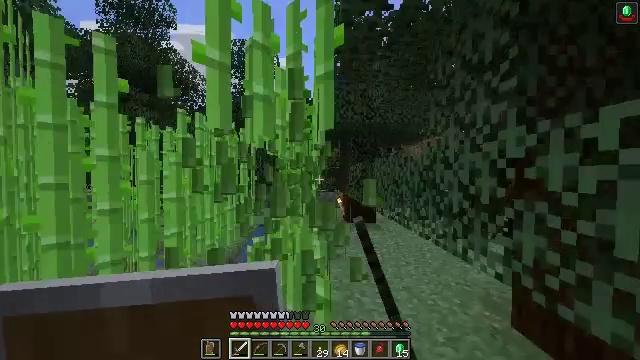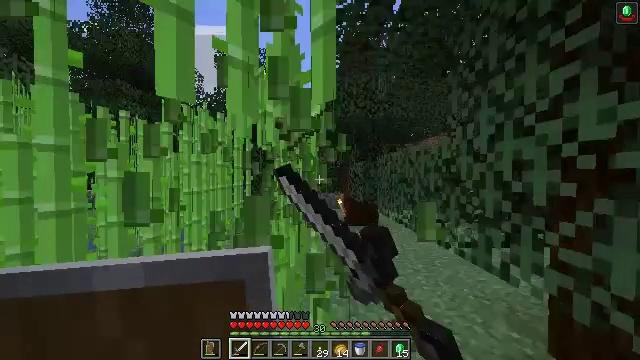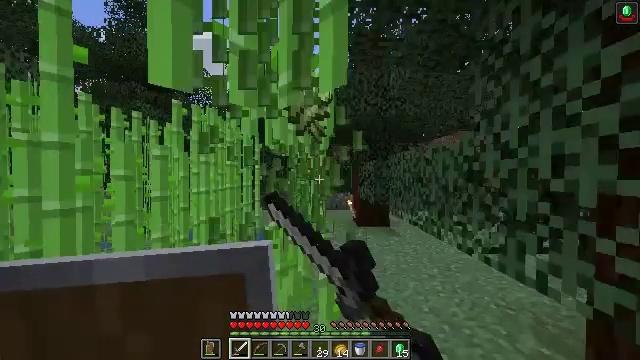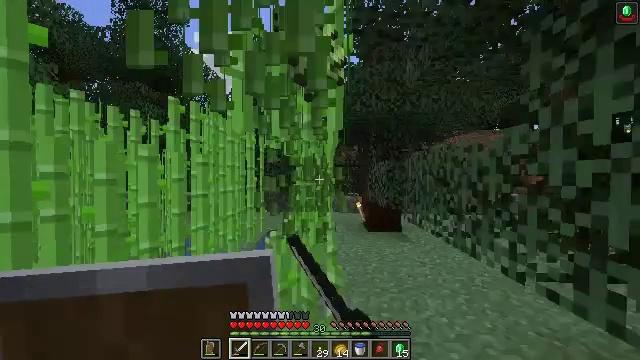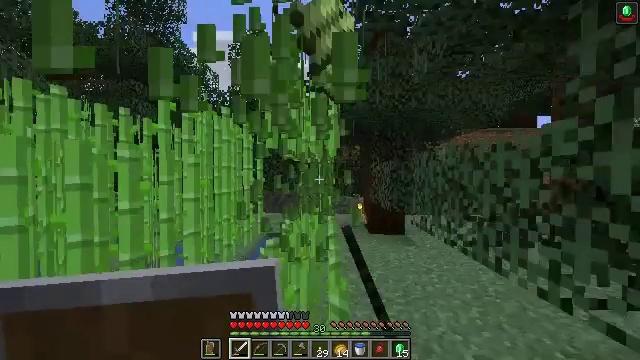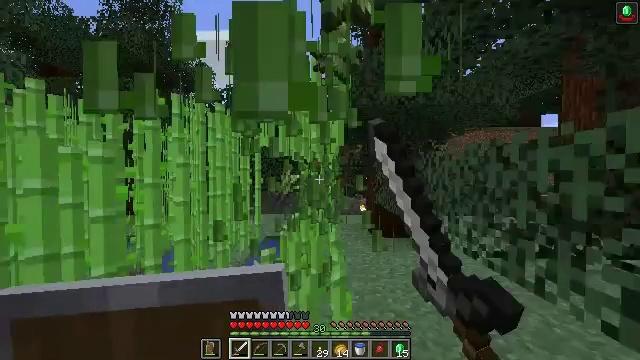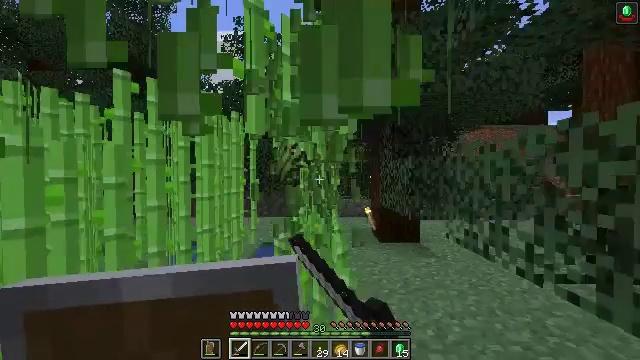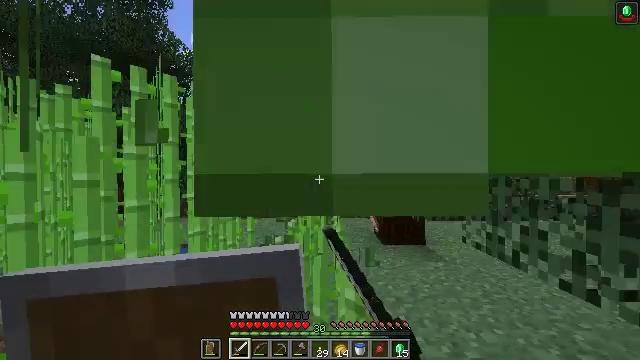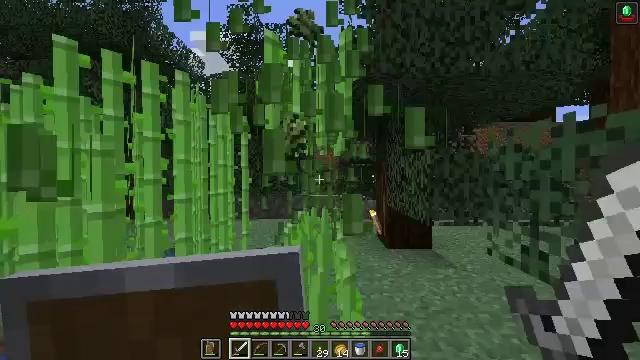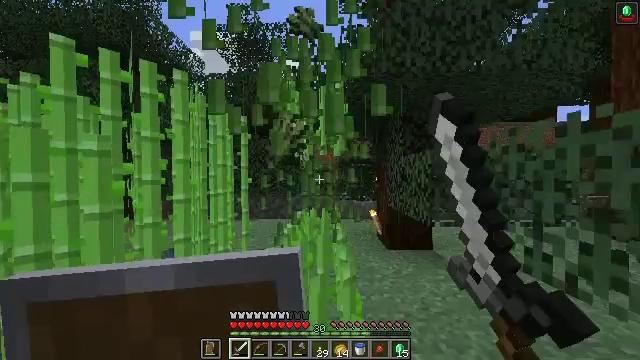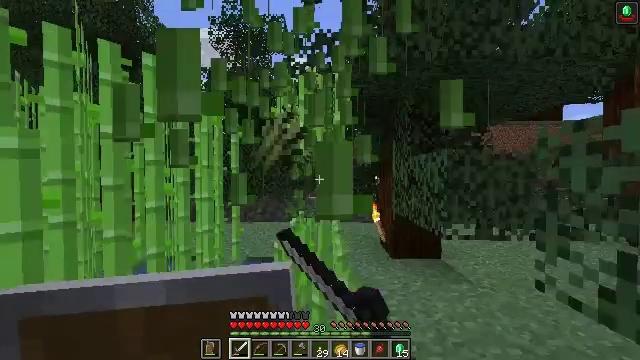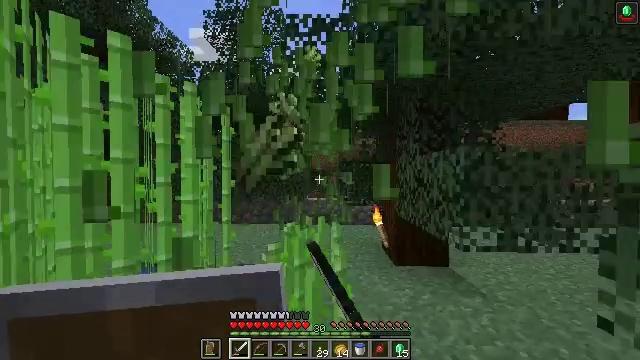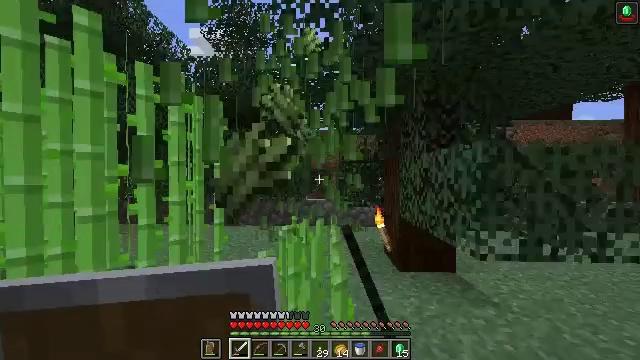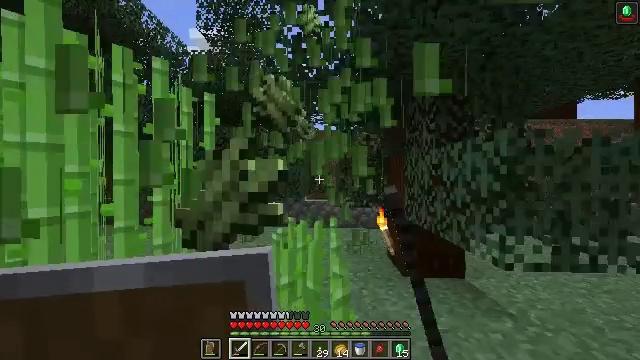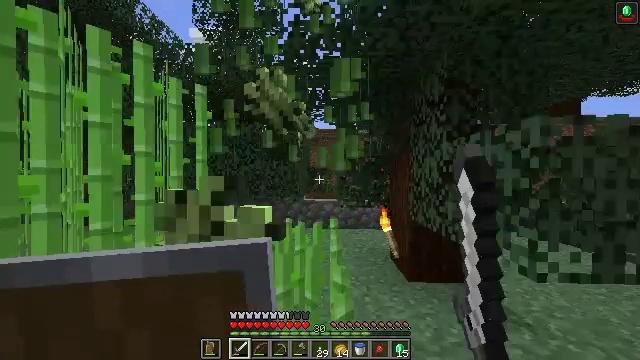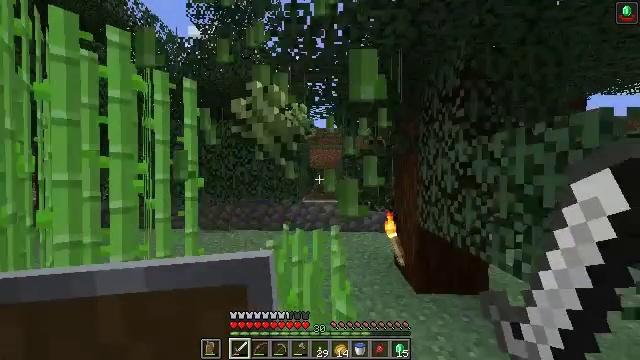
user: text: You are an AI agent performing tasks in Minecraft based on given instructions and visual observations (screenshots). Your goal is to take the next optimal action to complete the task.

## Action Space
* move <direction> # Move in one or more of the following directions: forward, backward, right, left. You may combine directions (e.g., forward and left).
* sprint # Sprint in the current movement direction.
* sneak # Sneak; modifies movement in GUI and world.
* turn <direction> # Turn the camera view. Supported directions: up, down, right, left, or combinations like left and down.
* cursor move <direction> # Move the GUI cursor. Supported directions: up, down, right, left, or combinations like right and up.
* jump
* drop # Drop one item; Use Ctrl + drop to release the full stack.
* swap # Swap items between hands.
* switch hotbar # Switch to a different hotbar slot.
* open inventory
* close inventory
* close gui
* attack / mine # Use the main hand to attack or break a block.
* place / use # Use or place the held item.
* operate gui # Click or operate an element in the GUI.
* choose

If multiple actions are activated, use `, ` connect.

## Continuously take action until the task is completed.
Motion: motion action
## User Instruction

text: Gather sugar cane for crafting.
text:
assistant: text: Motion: move forward, attack / mine
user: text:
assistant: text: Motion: move forward, turn left, attack / mine
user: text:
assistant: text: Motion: move forward, turn left, attack / mine
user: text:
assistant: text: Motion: move forward, attack / mine
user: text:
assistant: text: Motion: move forward, attack / mine
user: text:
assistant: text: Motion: move forward, attack / mine
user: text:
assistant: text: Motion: move forward, attack / mine
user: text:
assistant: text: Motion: move forward, attack / mine
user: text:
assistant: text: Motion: move forward, attack / mine
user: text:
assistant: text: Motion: move forward, attack / mine
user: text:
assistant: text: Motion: move forward, attack / mine
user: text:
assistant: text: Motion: move forward, attack / mine
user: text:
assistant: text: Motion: move forward, attack / mine
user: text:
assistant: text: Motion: move forward, attack / mine
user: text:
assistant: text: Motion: move forward
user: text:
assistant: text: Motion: move forward
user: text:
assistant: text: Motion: move forward, turn right and up
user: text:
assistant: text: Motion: move forward
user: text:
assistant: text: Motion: move forward
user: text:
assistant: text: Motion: move forward
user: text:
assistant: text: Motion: move forward, turn left and down
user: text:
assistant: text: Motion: move forward, turn left and down
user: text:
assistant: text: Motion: move forward, turn left and down
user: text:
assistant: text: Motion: move forward and move right, turn left
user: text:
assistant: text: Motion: move forward and move right, turn left and down
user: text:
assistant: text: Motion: move forward and move right, turn left and down
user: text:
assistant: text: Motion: move forward and move right, turn left and down
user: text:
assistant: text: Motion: move forward and move right, turn left and up
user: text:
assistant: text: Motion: move forward and move right, turn left and up
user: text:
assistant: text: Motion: move forward and move right, turn left